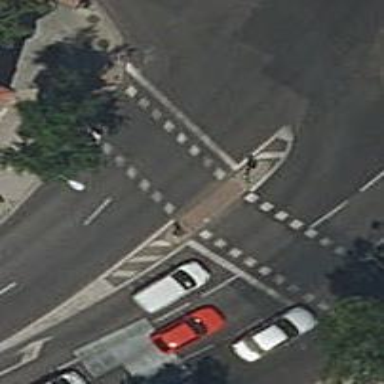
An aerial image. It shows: Footway with traffic signals at crossing.